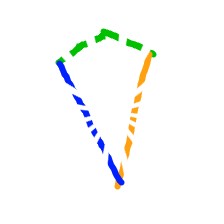
Shape: kite